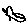
Label: bird